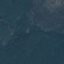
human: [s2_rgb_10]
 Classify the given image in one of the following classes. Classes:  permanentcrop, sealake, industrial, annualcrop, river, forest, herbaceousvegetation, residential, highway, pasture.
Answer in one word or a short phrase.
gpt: Forest